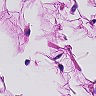
Metastatic tissue present: no